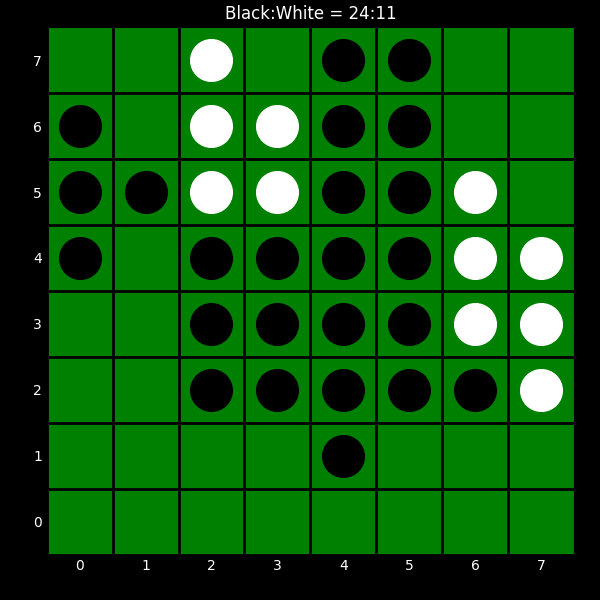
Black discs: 24
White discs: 11